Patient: sex F, age 52
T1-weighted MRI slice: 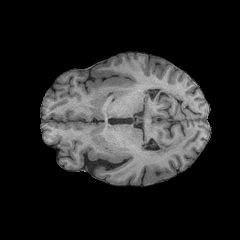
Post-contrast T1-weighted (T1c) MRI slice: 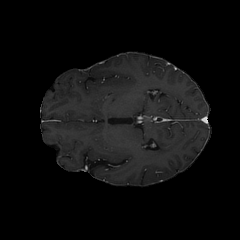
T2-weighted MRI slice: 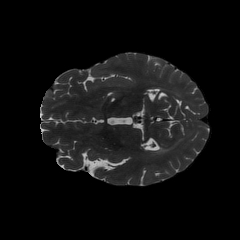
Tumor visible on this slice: no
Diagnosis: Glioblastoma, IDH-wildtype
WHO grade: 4